Aerial crown-view tile of a tropical tree (Barro Colorado Island, Panama), acquired 20241014:
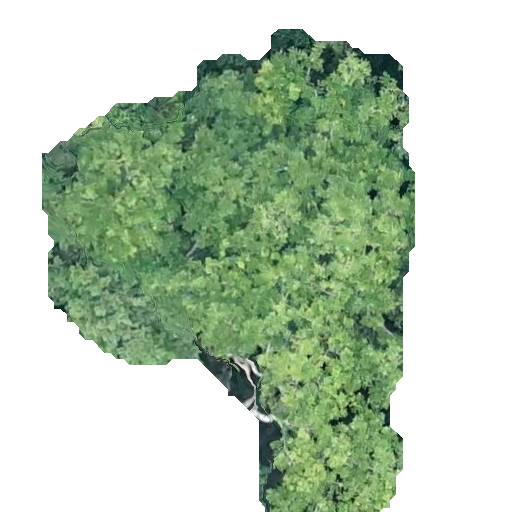
Species: Sapium glandulosum
GBIF accepted scientific name: Sapium glandulosum
Crown area: 191.268 m²